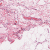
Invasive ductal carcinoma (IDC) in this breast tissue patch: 0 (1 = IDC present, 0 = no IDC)